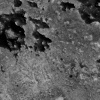
Atmospheric dust classification: not_dusty